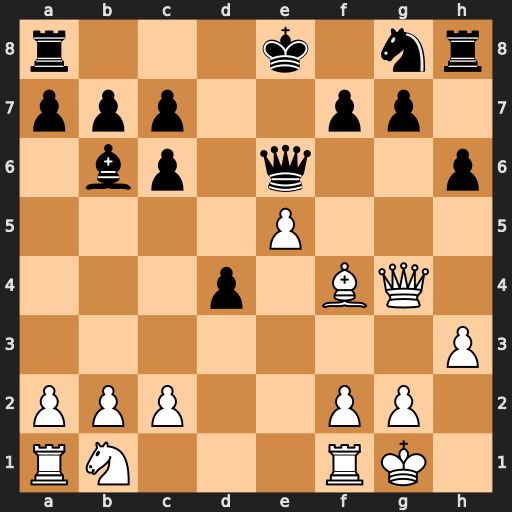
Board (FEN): r3k1nr/ppp2pp1/1bp1q2p/4P3/3p1BQ1/7P/PPP2PP1/RN3RK1
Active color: w
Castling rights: kq
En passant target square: -
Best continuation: Qxg7 O-O-O Qxh8